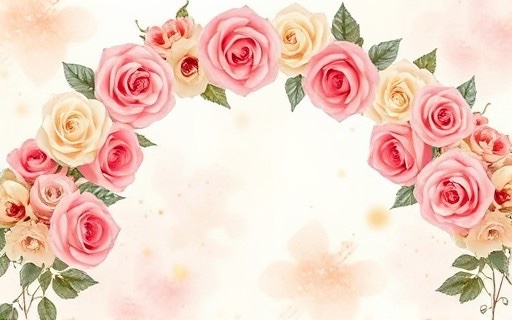
Category: Anniversary